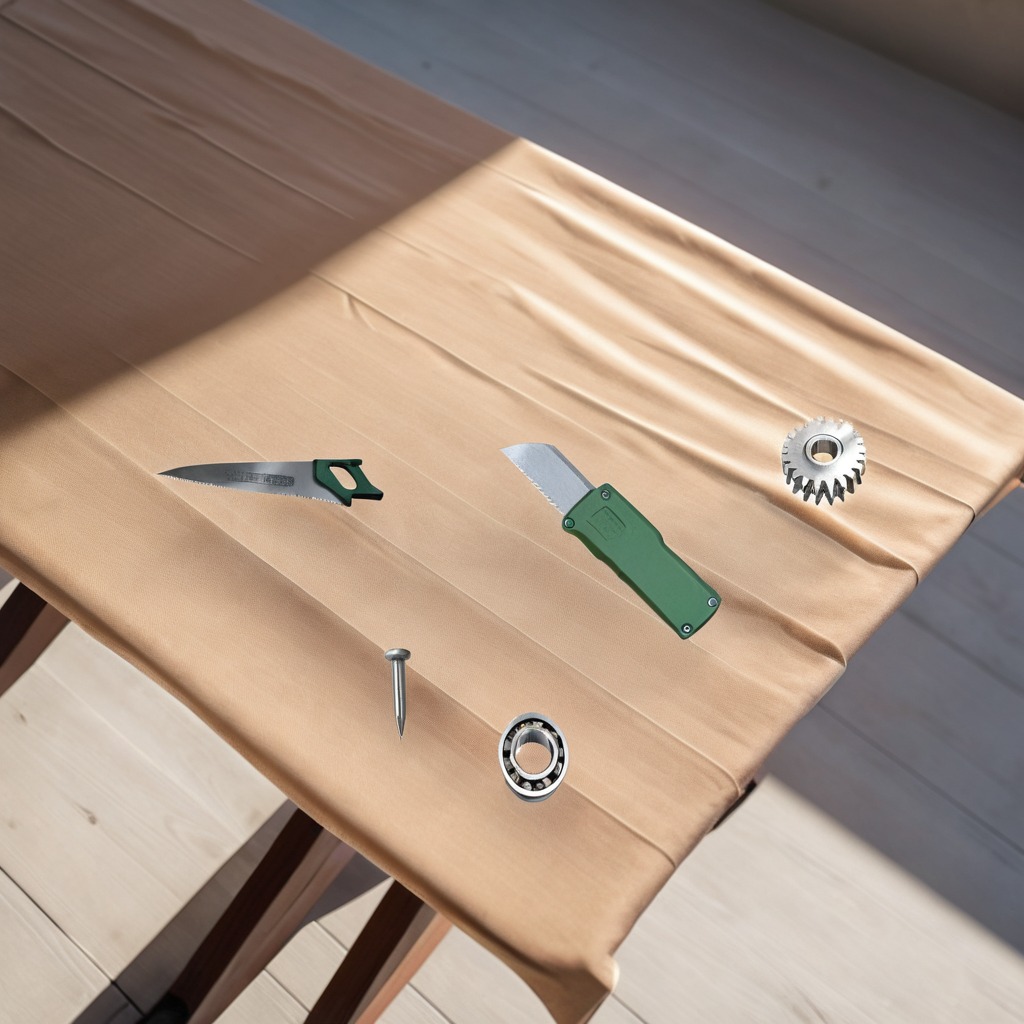
A ball bearing, a gear, a knife, an iron nail, and a metal saw are lying on the wooden table.